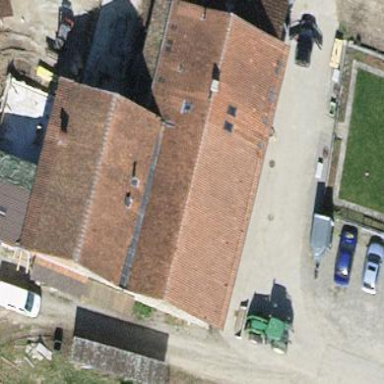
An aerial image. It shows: Farmyard area.